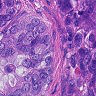
Metastatic tissue present: yes